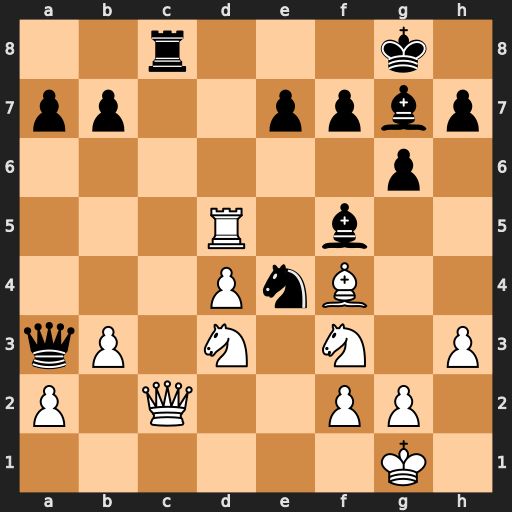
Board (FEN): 2r3k1/pp2ppbp/6p1/3R1b2/3PnB2/qP1N1N1P/P1Q2PP1/6K1
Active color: w
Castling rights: -
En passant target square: -
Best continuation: Qxc8+ Bxc8 Rd8+ Bf8 Bh6